Question: I am generating emails with Google Apps Script and the emails are being sent with line breaks in weird places.
Here is my code
'''
function sendEmail(){
var name = "MyName"
var body = name + " has issued a challenge. You already have a match currently scheduled so you have the option to decline. Reply to this email with the word 'ACCEPT' or 'DECLINE' in the subject." +
"
NOTE: If you do not respond to this email you will automatically accept the challenge and be responsible for scheduling the match within two weeks or suffer a forfeit."
GmailApp.sendEmail("MyEmail@gmail.com", "You've been challenged!", body)
}
'''

You'll notice that it is also putting the text of the first section of the body in a purple color. I also don't know why this is happening but my priority is to stop the line breaks from being put where they shouldn't be.
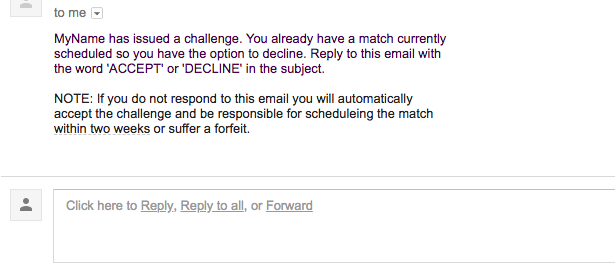
Answer: Google 'Stacks' emails. Say for example I send you an email. Then you reply and I reply again. It stacks them all into one line in your inbox.
Any identical paragraphs in the emails are made purple. Only you see the purple.
If you delete all of the emails out of your inbox and test again, you should notice it in black.
Also, you have code to create two new lines. '
' x2. You're essentially creating a new paragraph, do you just want a new line to begin instead? If so delete 1x '
'. Sorry if I'm not understanding your issue.
If you were to insert the body as html and use paragraph tags you would likely be able to achieve the results you are pursuing.
I am on mobile and don't know how to get resource links to prove the above sorry.
Edit: I would make the following change:
'''
body = name + " has issued a challenge. You already have a match currently scheduled so you have the option to decline. Reply to this email with the word 'ACCEPT' or 'DECLINE' in the subject." + "
" + "NOTE: If you do not respond to this email you will automatically accept the challenge and be responsible for scheduling the match within two weeks or suffer a forfeit."
'''